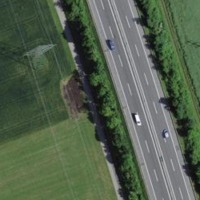
EUNIS habitat code: 57
Species observed at this site:
Sturnus vulgaris